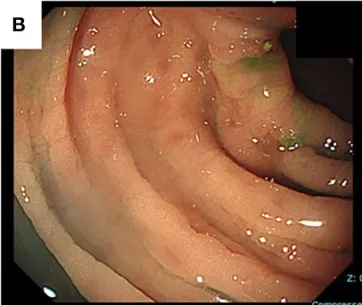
Endoscopic findings at diagnosis and after treatment of patients. Indicate the endoscopic findings of patient 1. (A-E) Indicate findings at diagnosis.
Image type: endoscopy (gi_endoscopy)